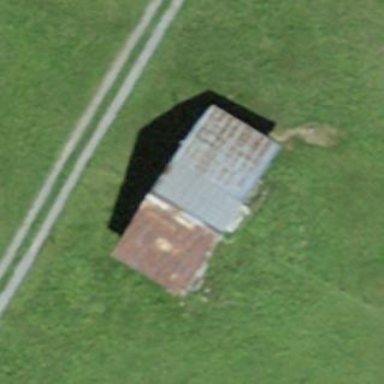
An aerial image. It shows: Cabin is depicted in the image.